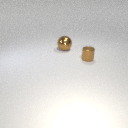
large brown metal sphere to the left of small brown metal cylinder